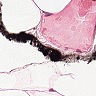
Metastatic tissue present: no